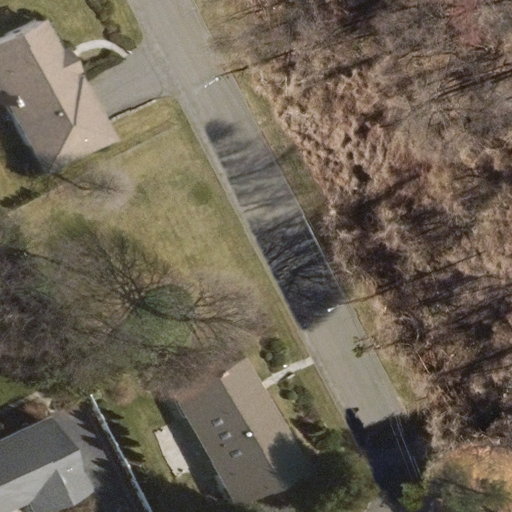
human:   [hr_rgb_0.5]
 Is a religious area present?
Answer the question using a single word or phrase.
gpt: no

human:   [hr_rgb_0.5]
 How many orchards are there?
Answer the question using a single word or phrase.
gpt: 0

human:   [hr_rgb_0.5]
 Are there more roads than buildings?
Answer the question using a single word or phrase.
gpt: no

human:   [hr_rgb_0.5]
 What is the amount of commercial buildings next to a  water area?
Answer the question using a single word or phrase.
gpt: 0

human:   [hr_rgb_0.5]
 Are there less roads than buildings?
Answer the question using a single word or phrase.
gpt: yes

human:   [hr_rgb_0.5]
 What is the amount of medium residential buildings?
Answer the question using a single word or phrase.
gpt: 3

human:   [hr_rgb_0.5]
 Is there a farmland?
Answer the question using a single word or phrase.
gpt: no

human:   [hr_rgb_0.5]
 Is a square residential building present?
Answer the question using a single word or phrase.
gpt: no

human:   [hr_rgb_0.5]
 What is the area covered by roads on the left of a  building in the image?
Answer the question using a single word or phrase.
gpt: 0m2

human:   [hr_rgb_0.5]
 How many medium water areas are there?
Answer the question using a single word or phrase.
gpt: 0

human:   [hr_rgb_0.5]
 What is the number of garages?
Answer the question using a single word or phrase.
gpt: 0

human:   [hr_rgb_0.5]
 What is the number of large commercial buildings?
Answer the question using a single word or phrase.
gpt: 0

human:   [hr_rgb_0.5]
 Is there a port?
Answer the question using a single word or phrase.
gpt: no

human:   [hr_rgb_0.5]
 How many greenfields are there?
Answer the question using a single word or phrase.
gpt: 0

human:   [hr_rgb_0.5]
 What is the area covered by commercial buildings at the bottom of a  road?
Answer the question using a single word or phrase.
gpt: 0m2

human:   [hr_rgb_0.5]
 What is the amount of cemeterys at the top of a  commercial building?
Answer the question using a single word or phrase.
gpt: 0

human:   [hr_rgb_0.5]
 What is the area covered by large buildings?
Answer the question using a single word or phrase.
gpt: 0m2

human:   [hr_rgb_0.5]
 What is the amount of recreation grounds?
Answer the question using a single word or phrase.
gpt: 0

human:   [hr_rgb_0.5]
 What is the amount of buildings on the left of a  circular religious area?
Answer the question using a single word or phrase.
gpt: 0

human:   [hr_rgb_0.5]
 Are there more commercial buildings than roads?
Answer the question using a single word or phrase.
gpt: no

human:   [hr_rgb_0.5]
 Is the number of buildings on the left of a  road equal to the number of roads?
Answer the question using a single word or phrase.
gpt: no

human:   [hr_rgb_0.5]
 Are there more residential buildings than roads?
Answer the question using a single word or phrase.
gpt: yes

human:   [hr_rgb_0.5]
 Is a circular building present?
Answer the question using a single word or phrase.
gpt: no

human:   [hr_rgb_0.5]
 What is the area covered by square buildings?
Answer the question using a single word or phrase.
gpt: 0m2

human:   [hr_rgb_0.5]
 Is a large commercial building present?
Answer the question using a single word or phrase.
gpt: no

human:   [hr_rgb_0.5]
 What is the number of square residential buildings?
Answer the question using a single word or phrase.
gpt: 0

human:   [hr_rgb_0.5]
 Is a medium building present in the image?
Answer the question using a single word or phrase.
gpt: yes

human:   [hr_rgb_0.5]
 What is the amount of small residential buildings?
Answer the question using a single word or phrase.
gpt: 0

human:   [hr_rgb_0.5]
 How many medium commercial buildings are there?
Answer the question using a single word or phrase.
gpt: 0

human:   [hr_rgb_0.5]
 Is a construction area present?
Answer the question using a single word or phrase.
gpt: no

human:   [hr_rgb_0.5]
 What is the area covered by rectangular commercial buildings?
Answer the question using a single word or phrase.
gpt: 0m2

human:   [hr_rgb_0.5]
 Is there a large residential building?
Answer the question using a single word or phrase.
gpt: no

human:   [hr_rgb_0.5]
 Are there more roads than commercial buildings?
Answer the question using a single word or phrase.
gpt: yes

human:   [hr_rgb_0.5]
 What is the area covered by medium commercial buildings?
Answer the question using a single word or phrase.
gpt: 0m2

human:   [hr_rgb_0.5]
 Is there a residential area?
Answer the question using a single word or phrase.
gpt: no

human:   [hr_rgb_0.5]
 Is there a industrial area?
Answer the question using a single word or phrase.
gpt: no